Question: I was testing my rules through the Decision Services tab for the Business Rules service in the Bluemix console. When I tried to generate the sample payload again (after a while) by clicking on "JSON", an error popped up:

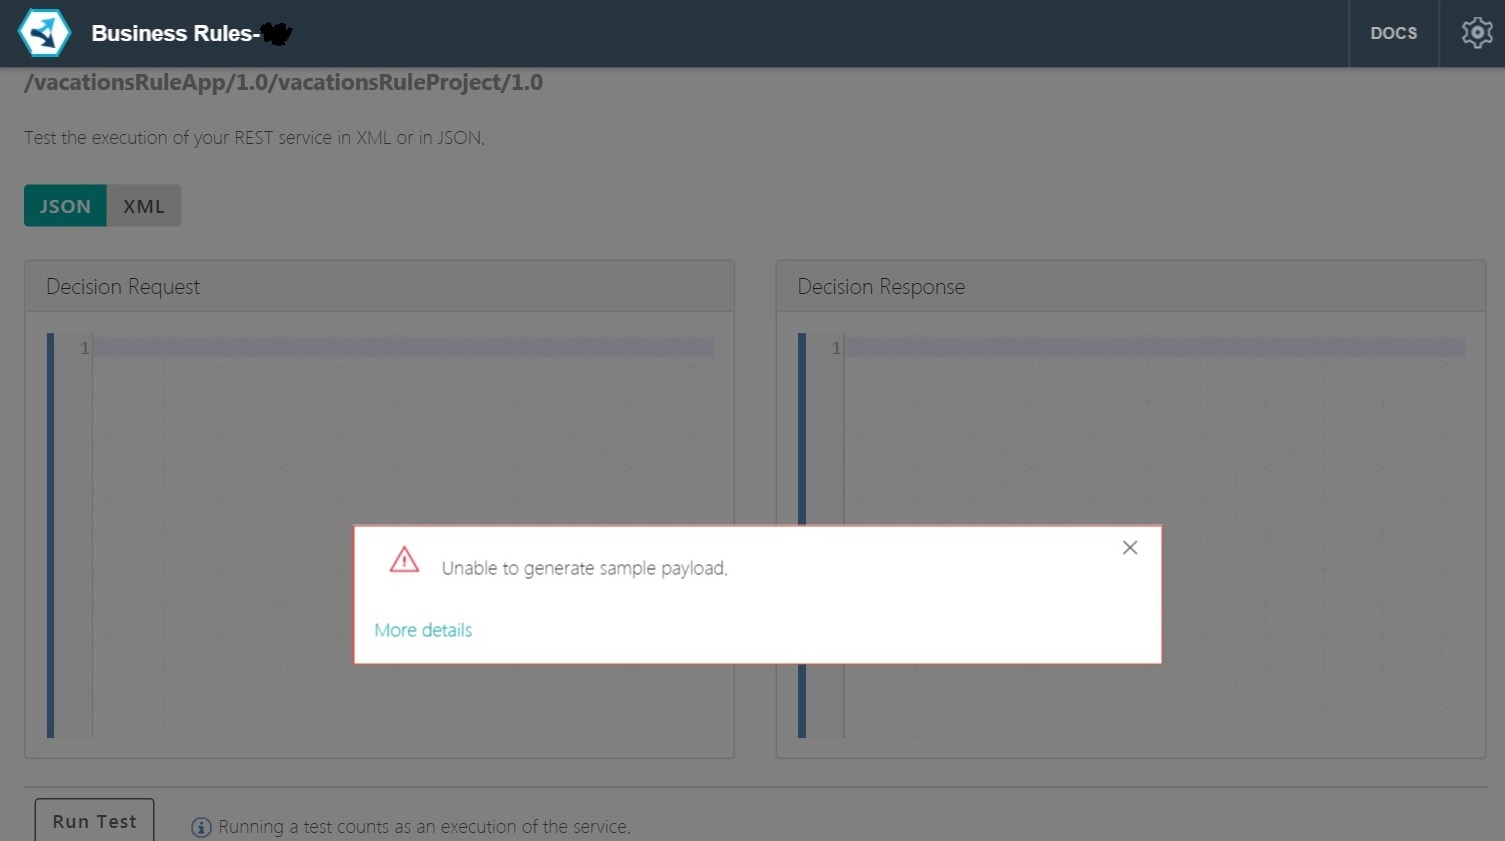
Answer: I resolved this by logging out and logging back in to the Bluemix console and navigating to the Decision Services tab of the Business Rules service instance. I was then able to generate the sample payload again.